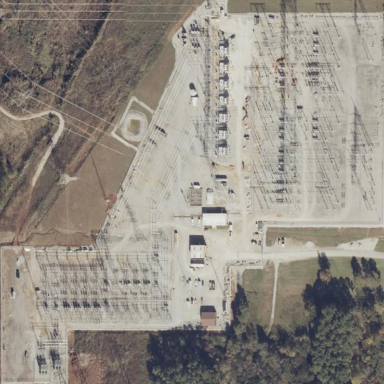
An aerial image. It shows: Outdoor power substation at the transmission level surrounded by chain-link fence.